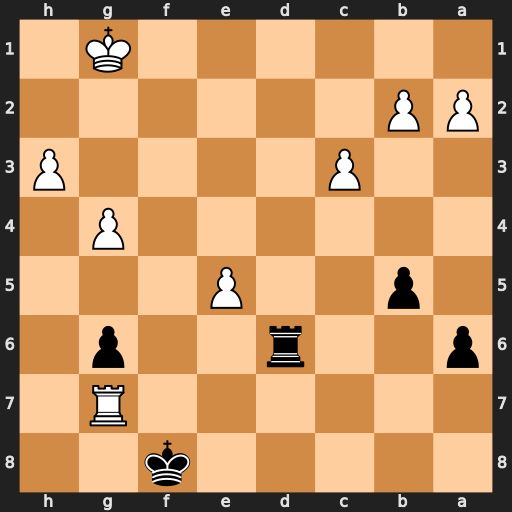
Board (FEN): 5k2/6R1/p2r2p1/1p2P3/6P1/2P4P/PP6/6K1
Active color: b
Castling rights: -
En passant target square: -
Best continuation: Rd1+ Kf2 Kxg7